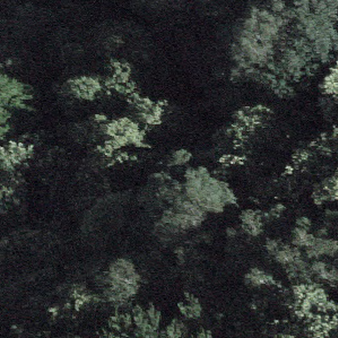
Label: other